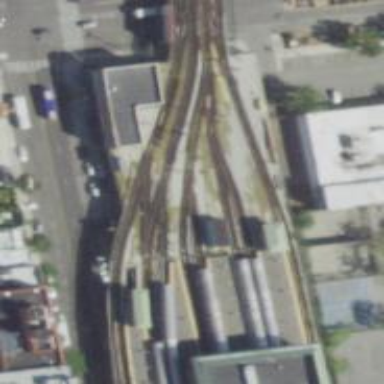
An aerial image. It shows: Bridge with electrified rails.